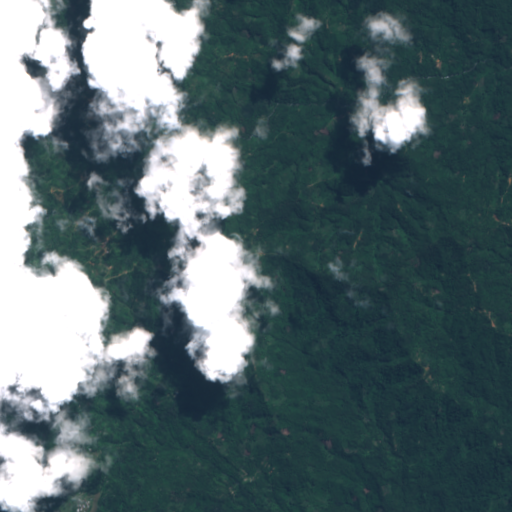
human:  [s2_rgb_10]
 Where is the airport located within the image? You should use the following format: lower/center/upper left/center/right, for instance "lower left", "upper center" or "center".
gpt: The airport is located in the lower left of the image.
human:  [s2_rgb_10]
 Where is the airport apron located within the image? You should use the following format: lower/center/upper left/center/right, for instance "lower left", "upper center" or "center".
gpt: The airport apron is located in the lower left of the image.
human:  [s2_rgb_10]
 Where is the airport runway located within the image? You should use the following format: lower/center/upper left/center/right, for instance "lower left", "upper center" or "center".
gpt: The airport runway is located in the lower left of the image.
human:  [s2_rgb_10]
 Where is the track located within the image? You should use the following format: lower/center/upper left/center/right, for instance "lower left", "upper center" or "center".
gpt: There is no track in the image.